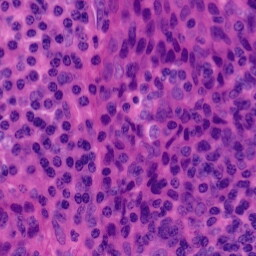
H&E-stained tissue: Tonsil